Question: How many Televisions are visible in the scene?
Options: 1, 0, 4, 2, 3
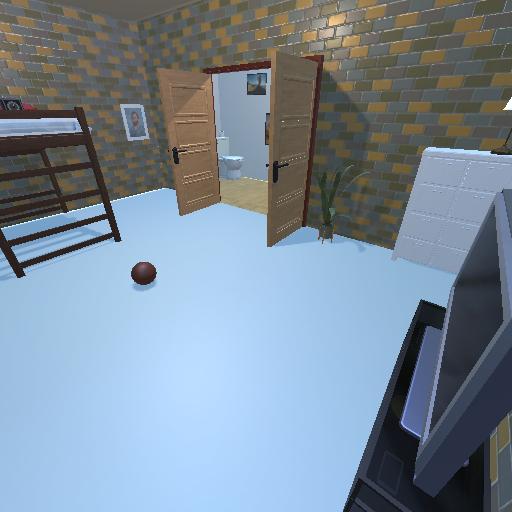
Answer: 1